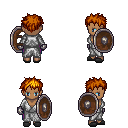
a pixel art fantasy rpg character, female body template, human, dark skin, white robe, magenta pants, dark blonde bedhead hairstyle, metal gloves, gray slippers, shield, four views (front, back, left, right), 2x2 character sprite sheet, small pixel art, hard edges, no anti-aliasing